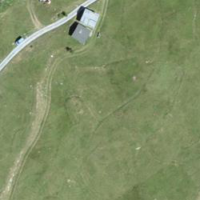
EUNIS habitat code: 23
Species observed at this site:
Silene nutans
Geum montanum